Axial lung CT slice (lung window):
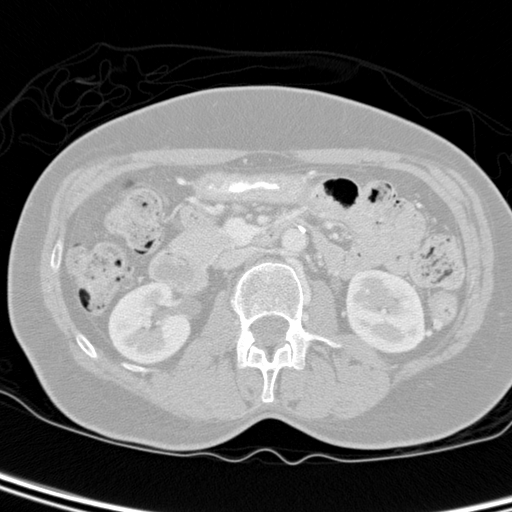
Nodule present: no